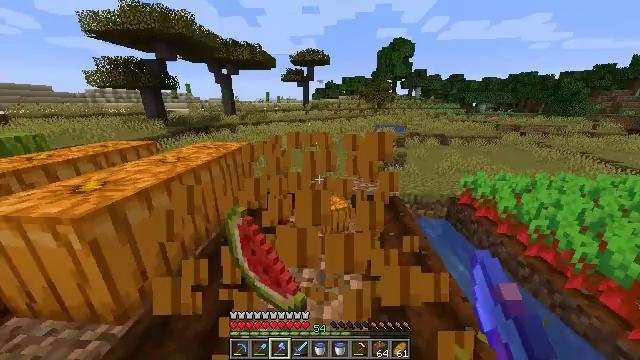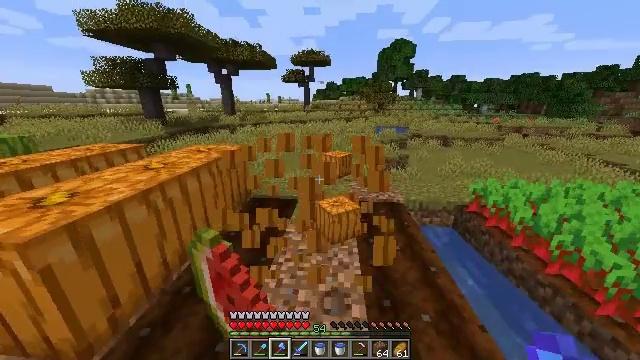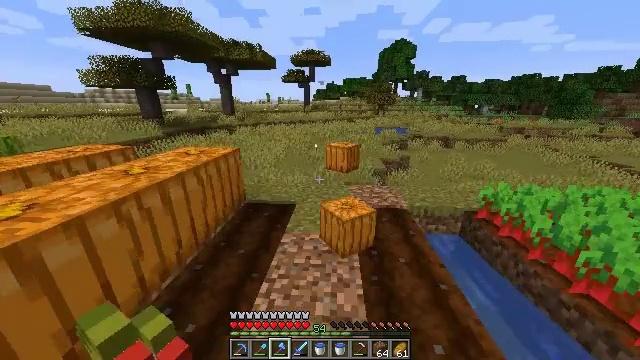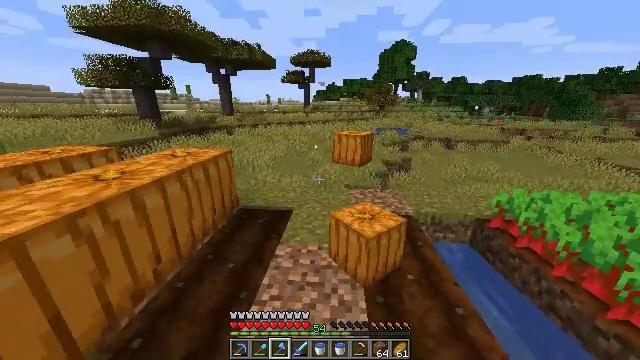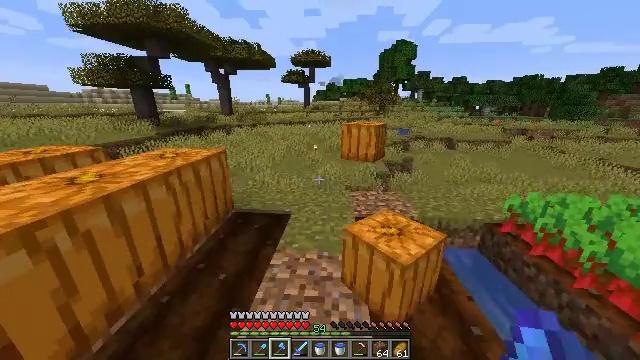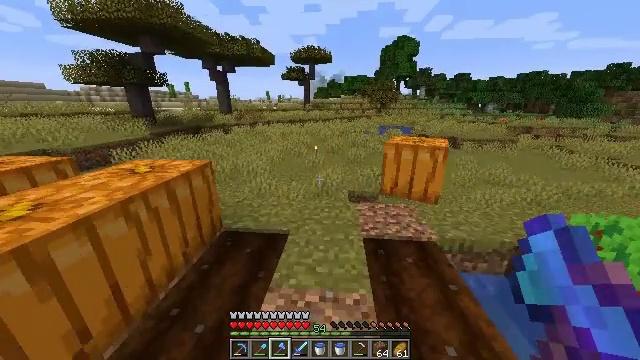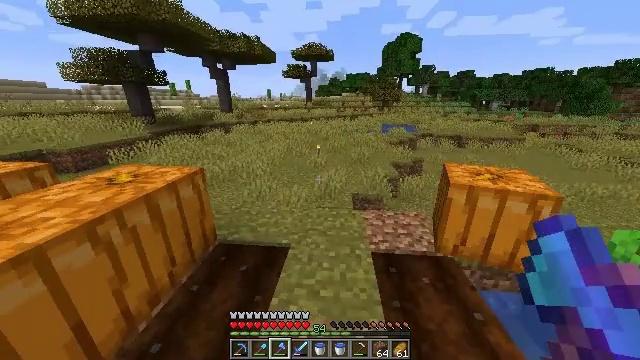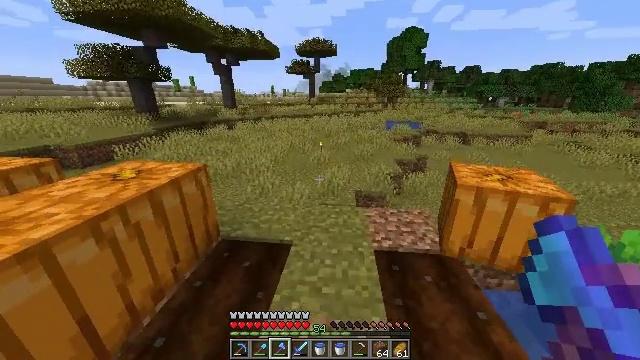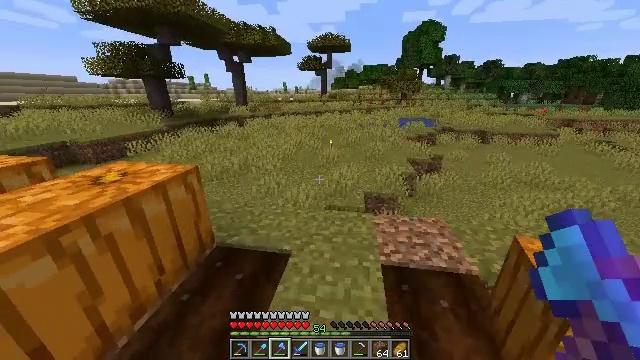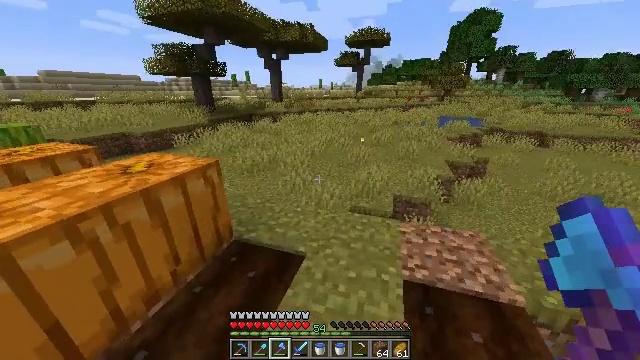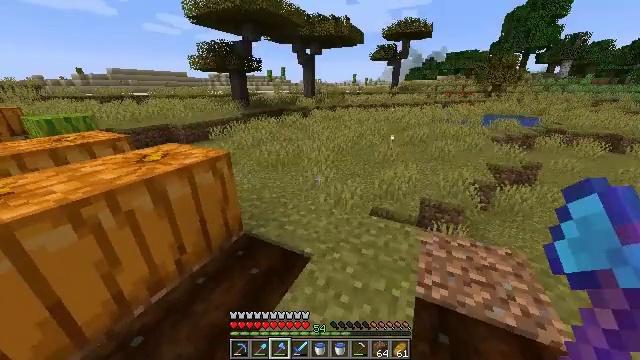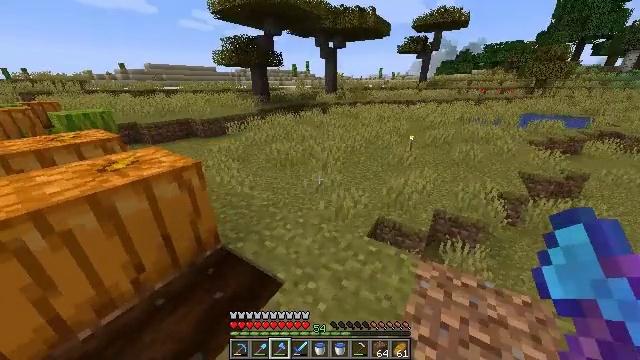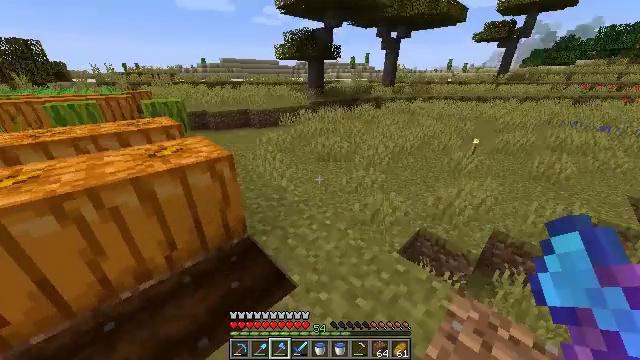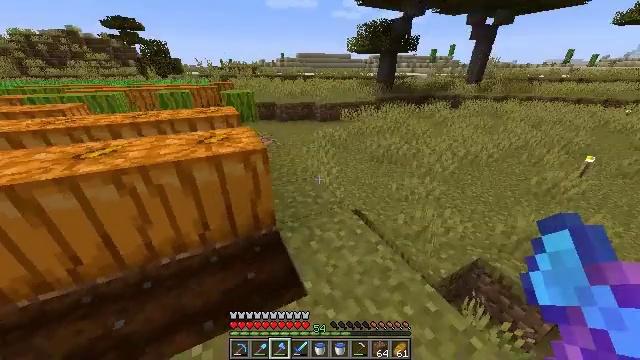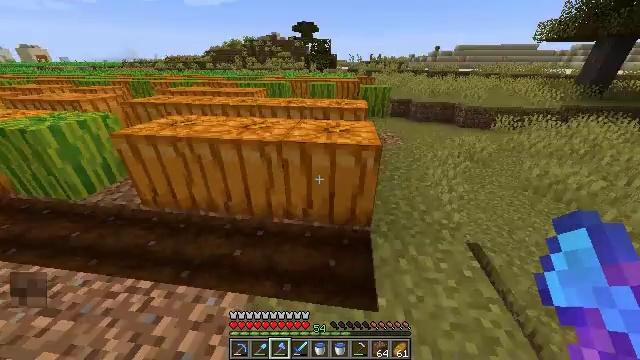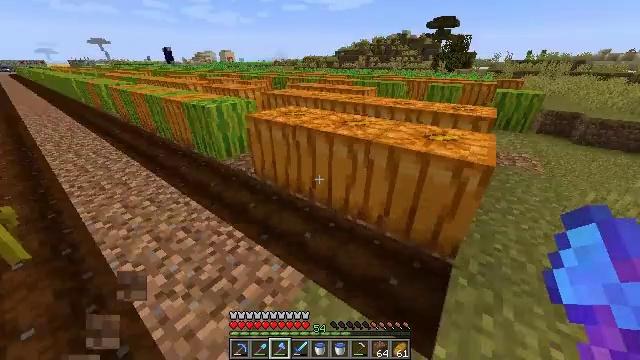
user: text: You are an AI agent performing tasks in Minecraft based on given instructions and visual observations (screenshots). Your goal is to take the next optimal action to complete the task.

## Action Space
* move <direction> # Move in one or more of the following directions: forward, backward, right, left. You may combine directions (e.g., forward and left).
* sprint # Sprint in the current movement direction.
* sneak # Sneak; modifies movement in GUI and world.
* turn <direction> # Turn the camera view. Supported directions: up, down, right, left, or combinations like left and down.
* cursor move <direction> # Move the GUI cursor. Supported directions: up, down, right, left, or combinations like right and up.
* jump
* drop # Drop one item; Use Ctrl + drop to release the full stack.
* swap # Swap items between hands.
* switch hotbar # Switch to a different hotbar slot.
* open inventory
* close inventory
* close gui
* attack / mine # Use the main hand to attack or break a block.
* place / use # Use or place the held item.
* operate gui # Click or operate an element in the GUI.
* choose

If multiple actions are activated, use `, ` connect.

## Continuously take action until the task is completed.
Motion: motion action
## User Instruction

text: Attack the pumpkin stem to gather it.
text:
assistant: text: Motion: move forward, sprint, attack / mine
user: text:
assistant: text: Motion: move forward, sprint
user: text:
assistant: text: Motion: move forward, sprint
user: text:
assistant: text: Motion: move forward, sprint
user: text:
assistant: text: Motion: move forward, sprint
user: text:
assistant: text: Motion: move forward, sprint
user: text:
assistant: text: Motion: move forward and move right, sprint
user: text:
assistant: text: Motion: move forward and move right, sprint, turn left
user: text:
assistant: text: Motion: move forward and move right, sprint, turn left
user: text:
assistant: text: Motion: move forward and move right, sprint, turn left and down
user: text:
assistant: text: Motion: move forward and move right, sprint, turn left
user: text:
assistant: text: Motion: move forward and move right, sprint, turn left and down
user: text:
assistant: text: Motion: move forward and move right, sprint, turn left and down
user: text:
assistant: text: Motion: move forward and move right, sprint, turn left and down
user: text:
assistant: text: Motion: move right, turn left
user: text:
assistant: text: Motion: turn left
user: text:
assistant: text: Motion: turn left and up
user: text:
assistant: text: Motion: no_op
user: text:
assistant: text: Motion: no_op
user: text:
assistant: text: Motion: no_op
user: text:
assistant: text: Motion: move forward and move left, turn left
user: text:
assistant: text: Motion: move forward and move left, turn left
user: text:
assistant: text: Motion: move forward and move left, turn left
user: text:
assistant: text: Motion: move forward
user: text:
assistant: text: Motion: move forward
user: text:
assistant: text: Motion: move forward
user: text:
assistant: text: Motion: turn left
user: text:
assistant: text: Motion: turn left
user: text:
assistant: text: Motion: no_op
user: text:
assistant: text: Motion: attack / mine